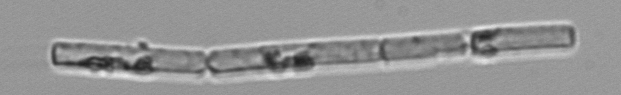
Label: Guinardia_delicatula